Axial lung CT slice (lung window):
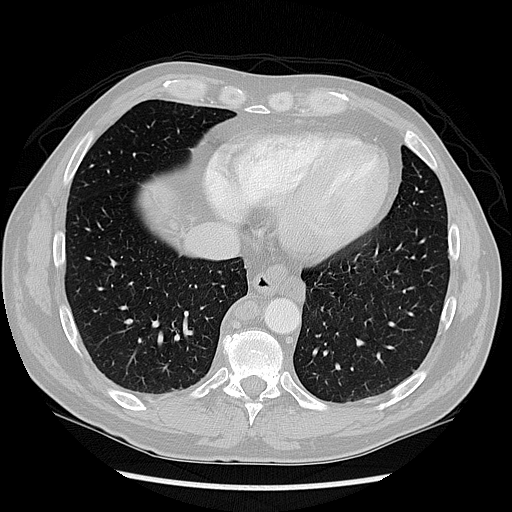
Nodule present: no